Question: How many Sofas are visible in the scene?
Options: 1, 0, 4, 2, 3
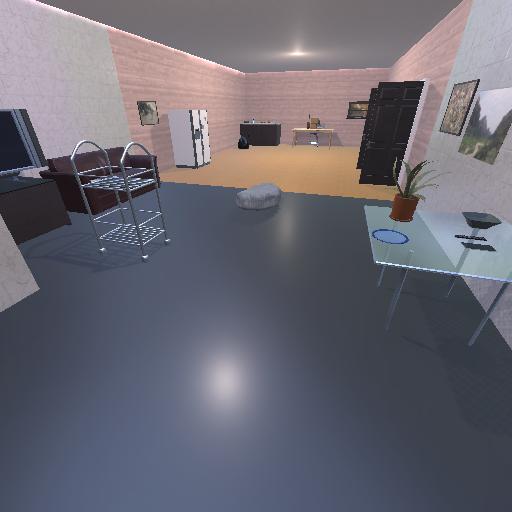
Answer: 1